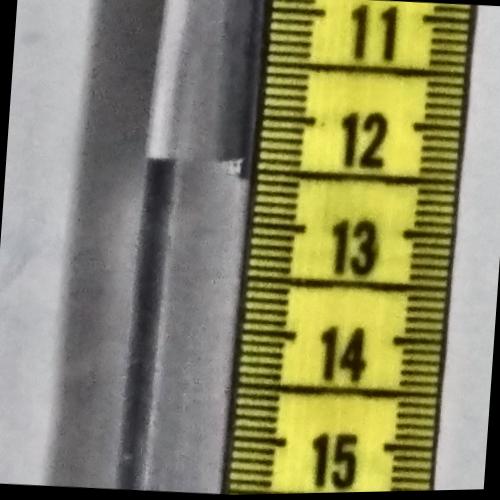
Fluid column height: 12.5 cm